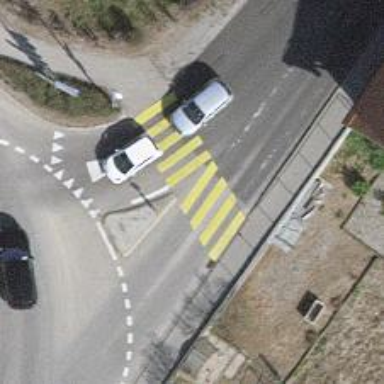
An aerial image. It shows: Uncontrolled road crossing.